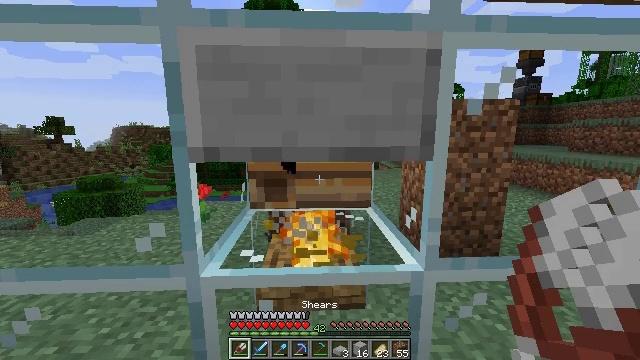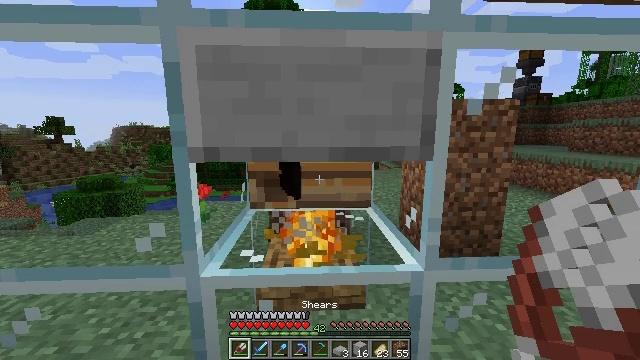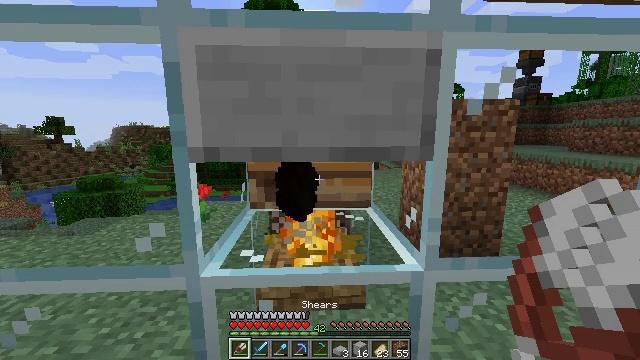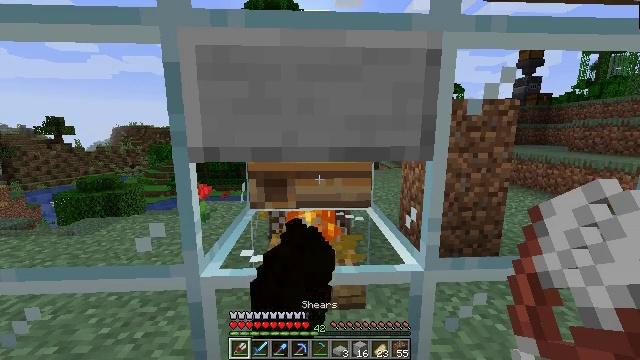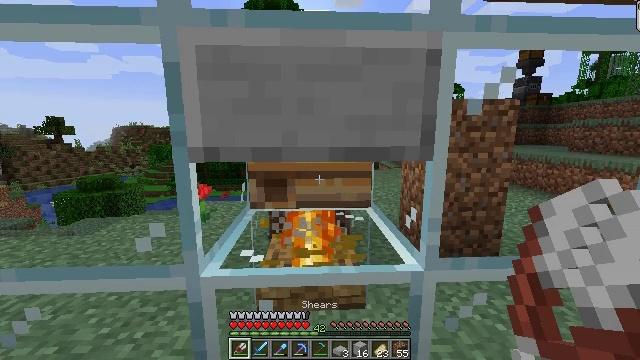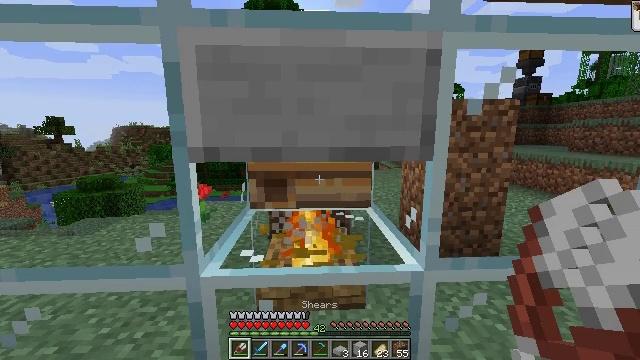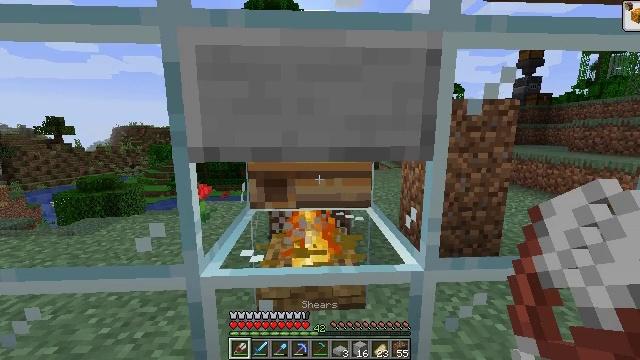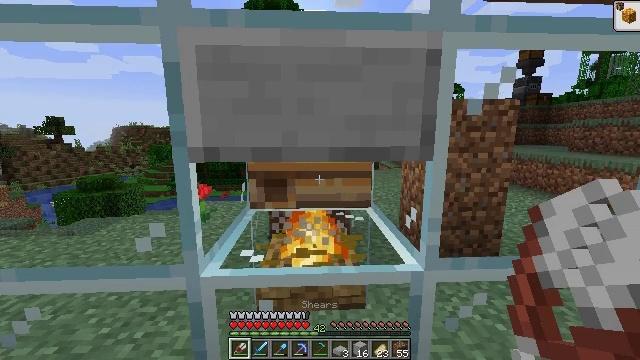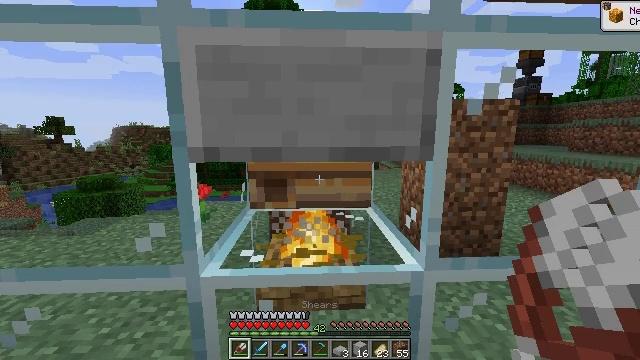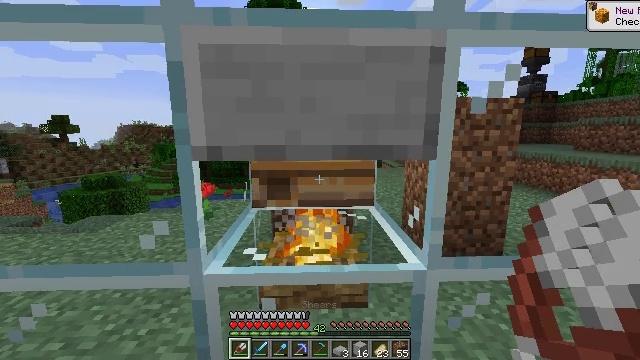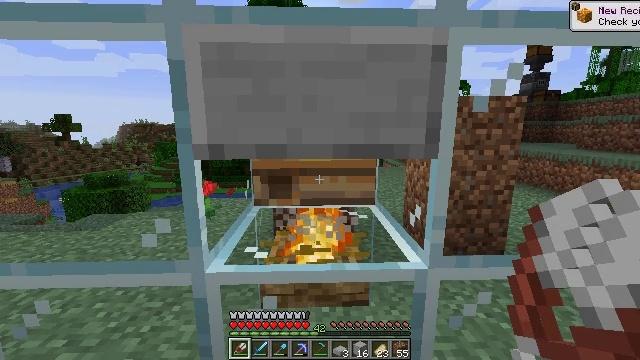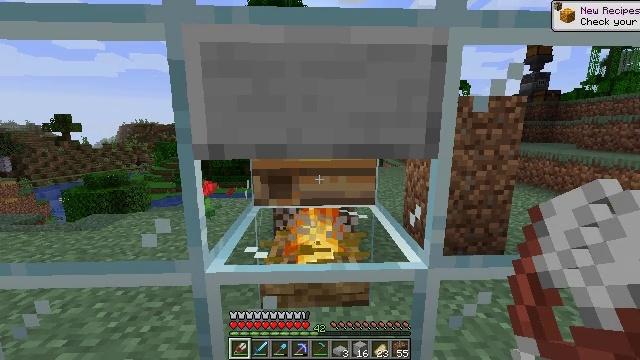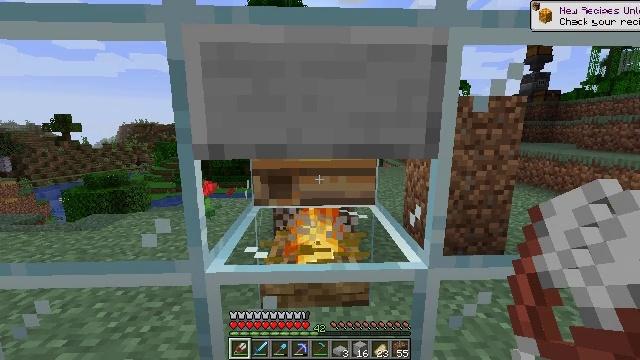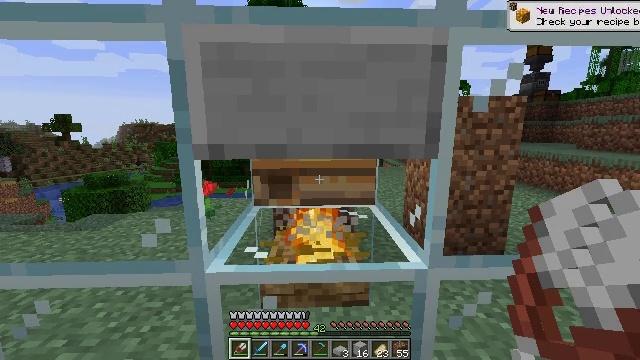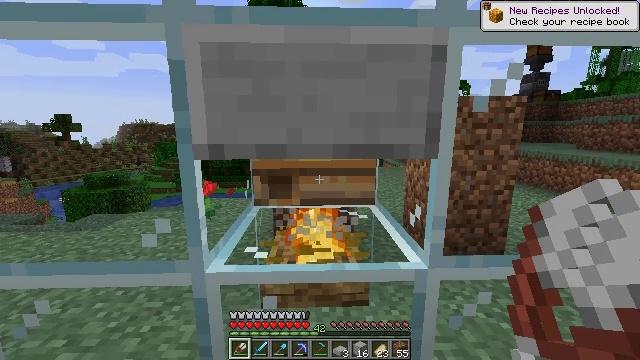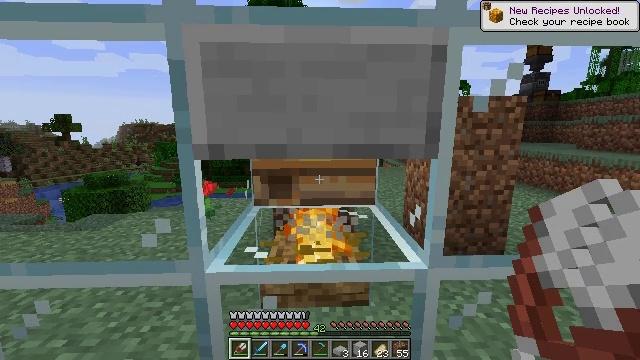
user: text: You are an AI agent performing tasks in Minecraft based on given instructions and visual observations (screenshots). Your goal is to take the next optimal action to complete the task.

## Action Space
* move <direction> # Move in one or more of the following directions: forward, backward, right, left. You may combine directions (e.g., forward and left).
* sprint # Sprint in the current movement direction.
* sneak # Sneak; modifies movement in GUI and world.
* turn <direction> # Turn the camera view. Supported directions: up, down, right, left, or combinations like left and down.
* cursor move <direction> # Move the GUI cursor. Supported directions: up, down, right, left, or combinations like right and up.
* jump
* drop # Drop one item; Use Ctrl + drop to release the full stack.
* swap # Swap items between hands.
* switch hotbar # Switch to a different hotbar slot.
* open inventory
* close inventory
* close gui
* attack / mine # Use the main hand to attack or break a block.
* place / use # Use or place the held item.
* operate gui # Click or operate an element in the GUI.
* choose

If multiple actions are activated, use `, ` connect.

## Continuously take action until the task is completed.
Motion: motion action
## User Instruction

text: Gather bee nest from a tree in the forest.
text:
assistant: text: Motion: no_op
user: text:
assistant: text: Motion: no_op
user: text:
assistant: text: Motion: no_op
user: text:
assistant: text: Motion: no_op
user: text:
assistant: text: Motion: no_op
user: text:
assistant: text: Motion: no_op
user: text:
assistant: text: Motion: no_op
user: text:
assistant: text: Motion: no_op
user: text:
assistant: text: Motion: no_op
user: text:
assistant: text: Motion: no_op
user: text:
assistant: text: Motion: no_op
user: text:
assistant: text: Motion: no_op
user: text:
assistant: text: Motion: no_op
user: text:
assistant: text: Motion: no_op
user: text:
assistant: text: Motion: no_op
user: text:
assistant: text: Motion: no_op
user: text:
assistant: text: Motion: no_op
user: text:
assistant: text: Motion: no_op
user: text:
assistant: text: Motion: no_op
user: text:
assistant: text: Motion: no_op
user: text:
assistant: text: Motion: no_op
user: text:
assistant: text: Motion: no_op
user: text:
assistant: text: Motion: no_op
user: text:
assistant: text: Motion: no_op
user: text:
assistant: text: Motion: no_op
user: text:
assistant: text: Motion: no_op
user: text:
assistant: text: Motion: no_op
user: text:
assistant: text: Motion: no_op
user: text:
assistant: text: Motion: no_op
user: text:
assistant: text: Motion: no_op